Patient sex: F
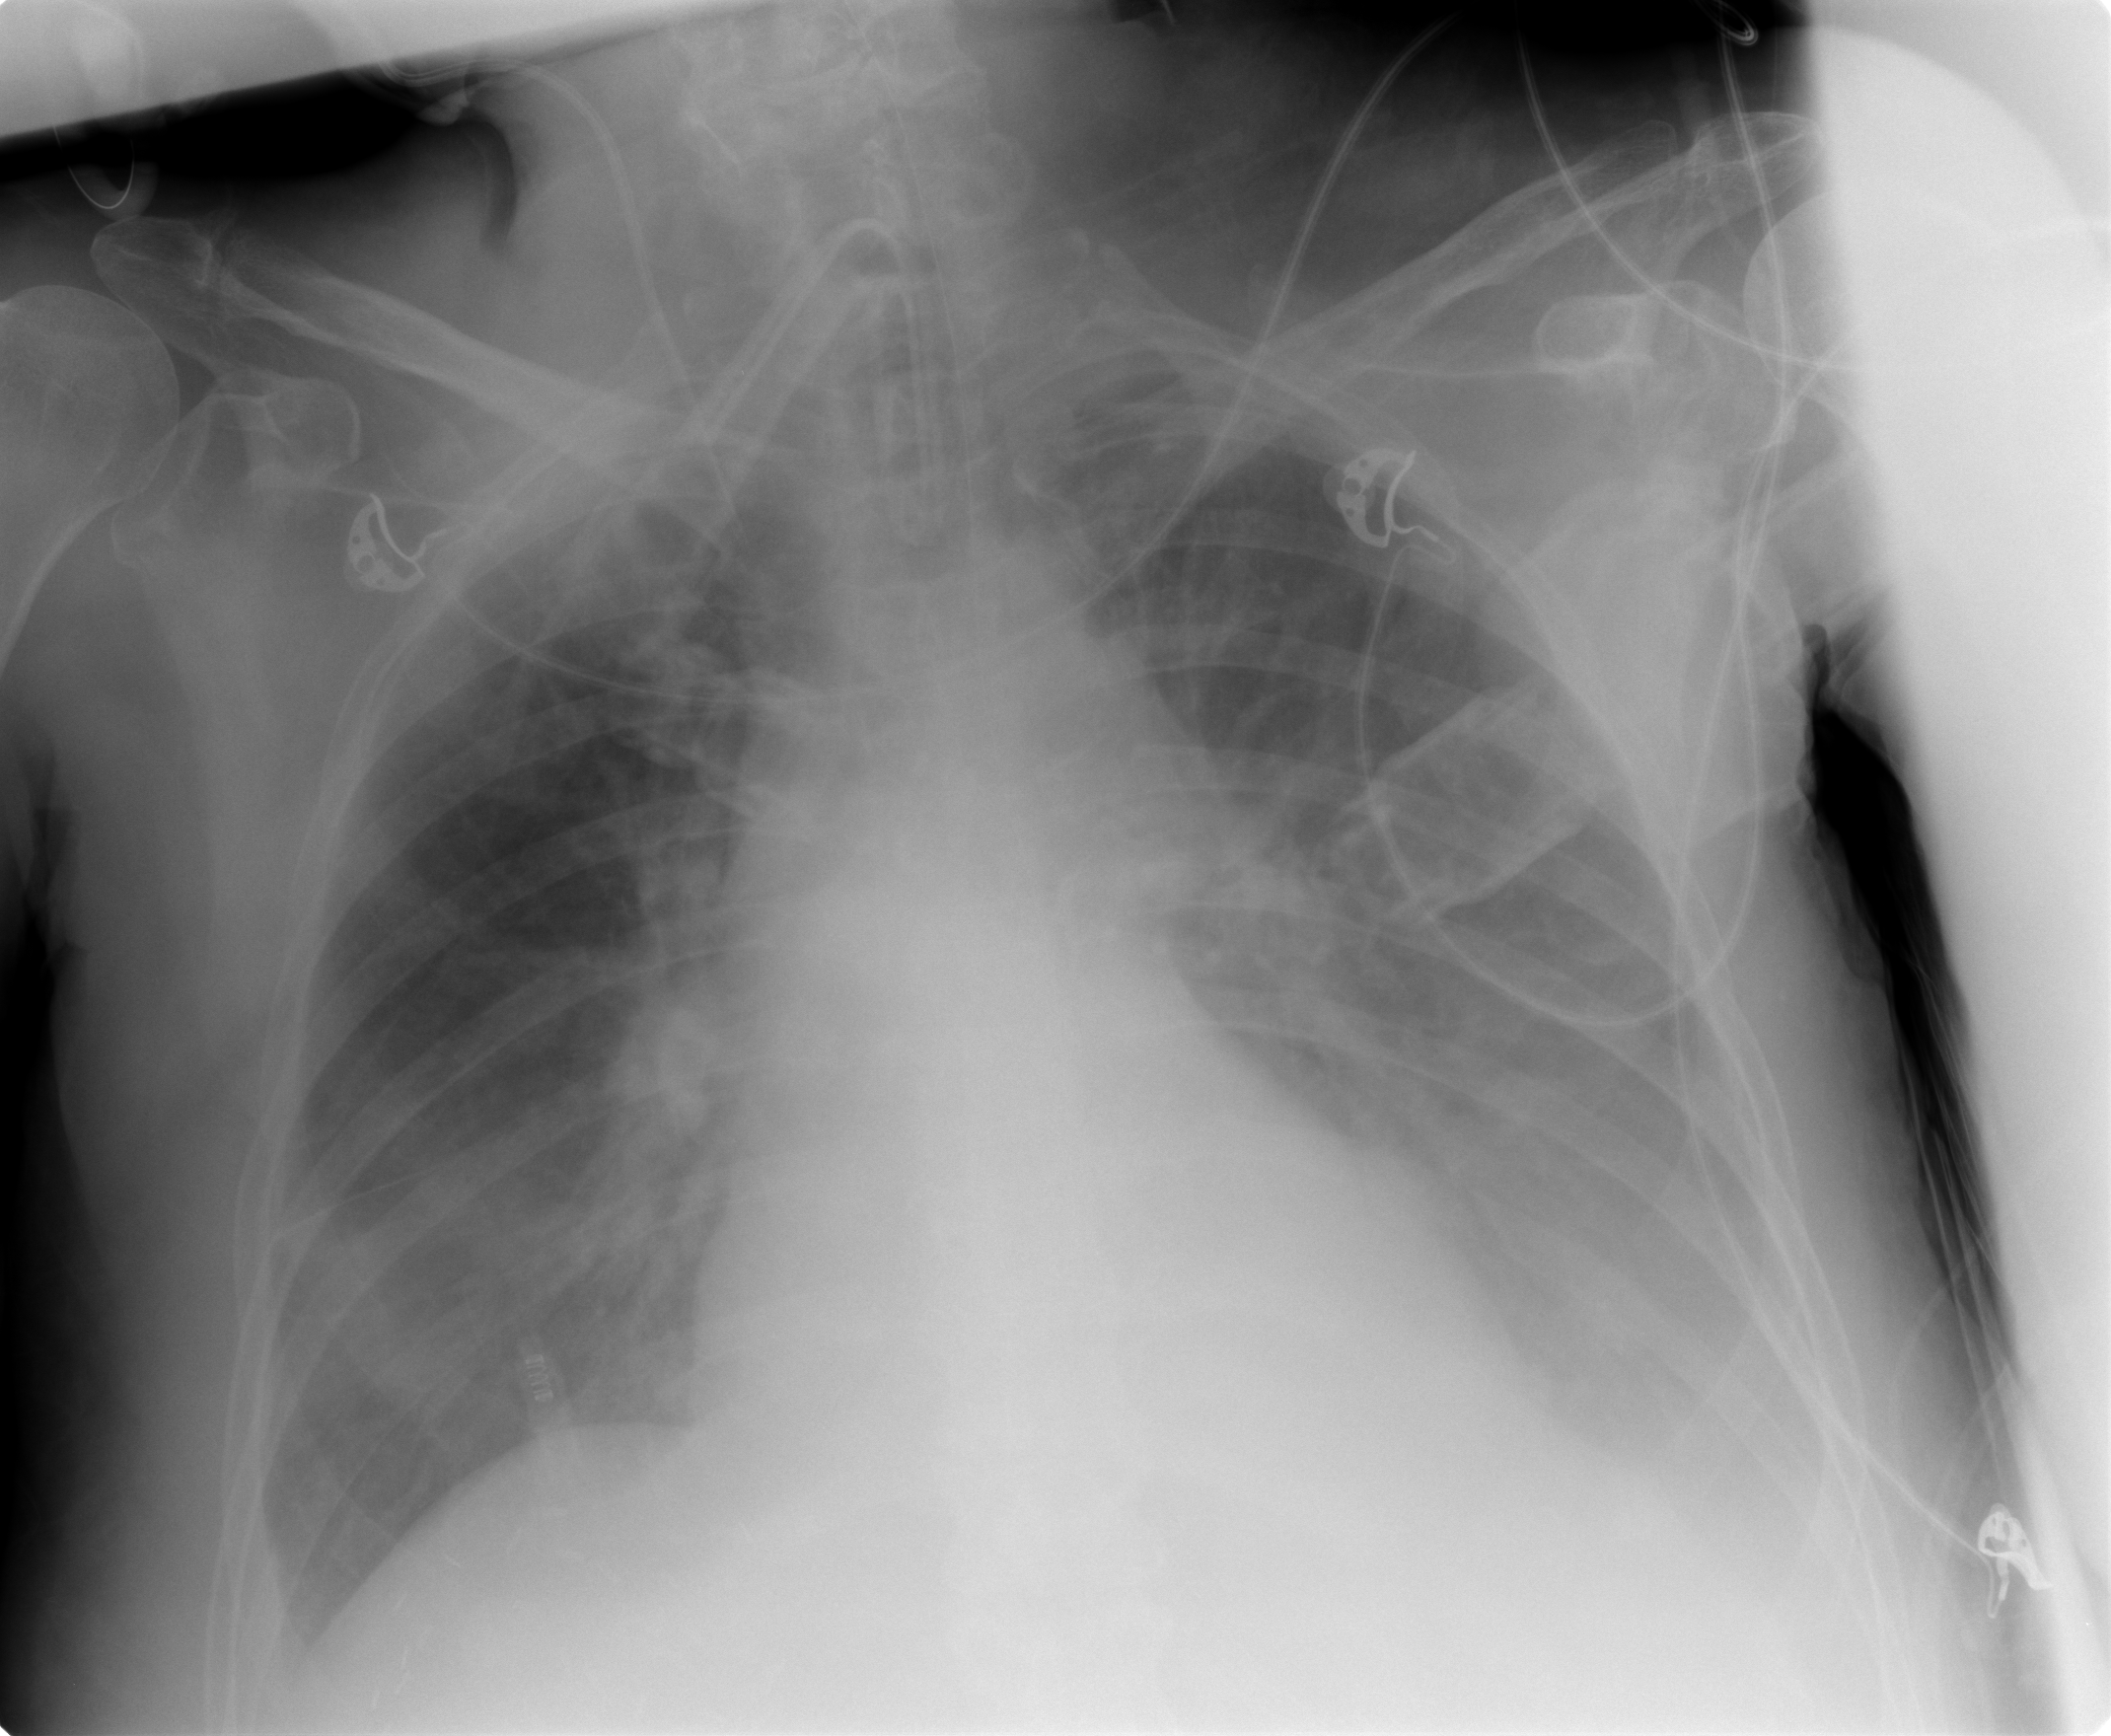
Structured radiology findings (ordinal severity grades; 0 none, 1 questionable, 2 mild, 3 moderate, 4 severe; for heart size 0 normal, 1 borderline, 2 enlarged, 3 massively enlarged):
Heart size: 0
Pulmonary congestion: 2
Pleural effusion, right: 2
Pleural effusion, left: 2
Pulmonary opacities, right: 2
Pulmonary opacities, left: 2
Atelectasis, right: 2
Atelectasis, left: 3